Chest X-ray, PA view. Patient: 57 years old, sex M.
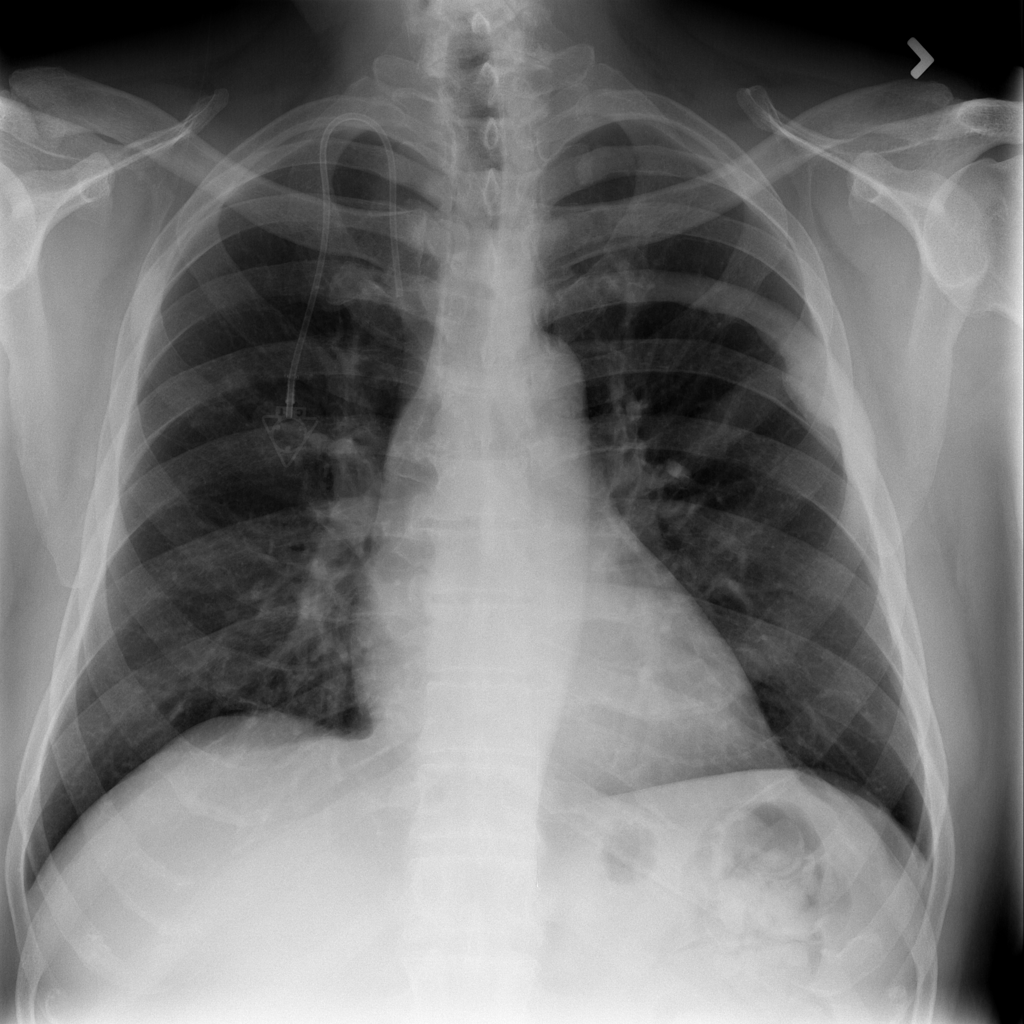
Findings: No Finding